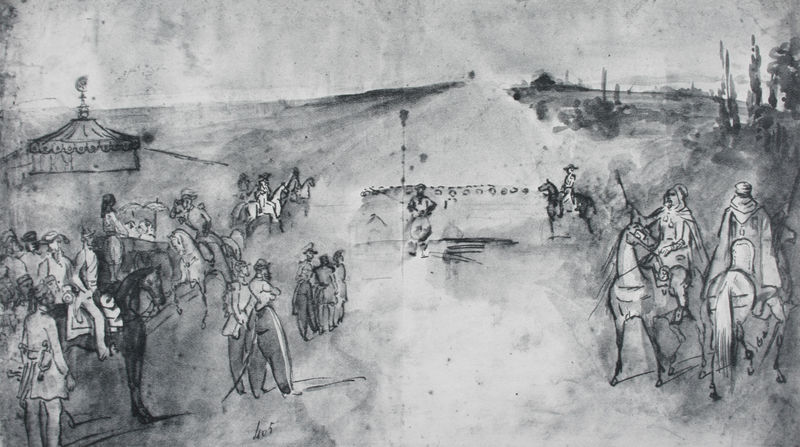
Titel: Revue de troupes françaises en Crimée, Heerschau der französischen Truppen auf der Krim
Künstler: Constantin Guys
Standort: Paris
Institution: Musée des Arts Décoratifs
Schlagwörter: baum, berg, dunkel, feder, gemälde, gruppe, himmel, mann, schatten, umhang, wasser, weiß, wolken, aquarell, bäume, frauen, landschaft, menschen, sand, stadt, frau, grau, hell, hintergrund, licht, männer, schwarz, skizze, strasse, zeichnung, anlage, gras, schirm, weg, wiese, wolke, fest, herren, leute, feier, hose, falten, mensch, signatur, ebene, feld, felder, horizont, horizontlinie, hügel, weide, weite, land, personen, blatt, person, publikum, anhöhe, bauern, pferd, pferde, reiter, zypressen, rappe, reiterin, sattel, zaumzeug, zügel, papier, perspektive, fahne, hosen, mast, berge, fels, wüste, dorf, grafik, graphik, wasserfarbe, linien, platz, besucher, vorführung, figuren, krieg, schlacht, soldaten, striche, pesonen, flucht, spiel, laviert, tusche, mond, landstrasse, orient, halbmond, militär, waffen, soldat, waffe, scheich, schirme, zirkus, aquatinta, entwurf, pinsel, ritter, armee, heer, schimmel, wimpel, tinte, manege, tracht, arabisch, verwischt, pfer, krieger, general, zeltlager, pinie, streitwagen, perd, schusswaffe, turban, arabien, lavierung, araber, schlachtfeld, zelt, zelte, pistole, riss, zeichung, karussell, zirkuszelt, karusell, kirmes, volksfest, fuchsjagd, beduine, osmanen, lavage, türken, kriege, pumphosen, feldlager, mencshen, heerlager, ssand, zirkusvolk, fahle, fede, 405, #uniform